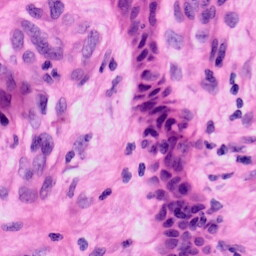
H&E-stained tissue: Skin